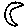
Label: moon